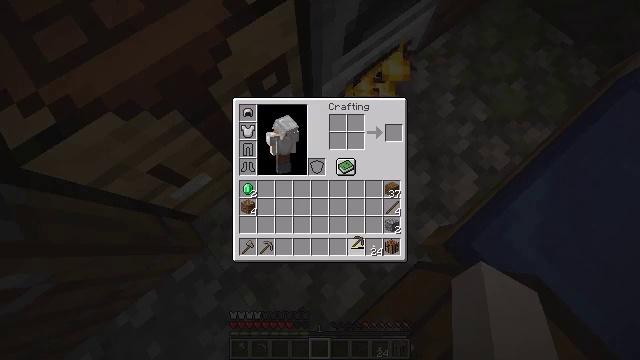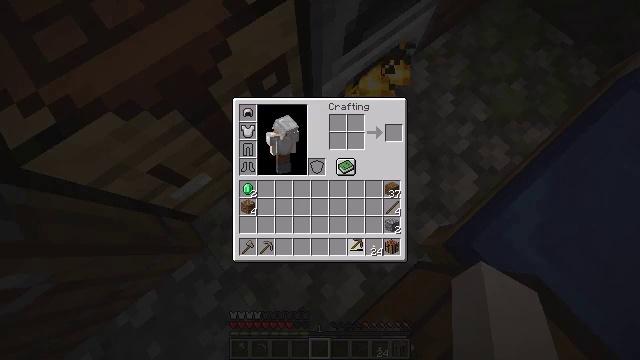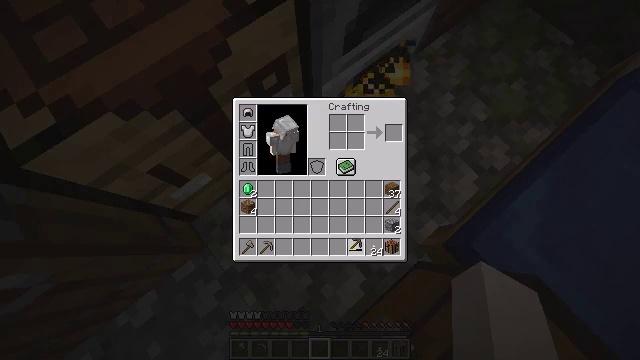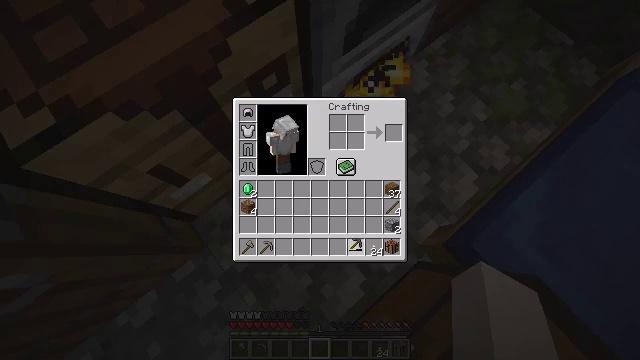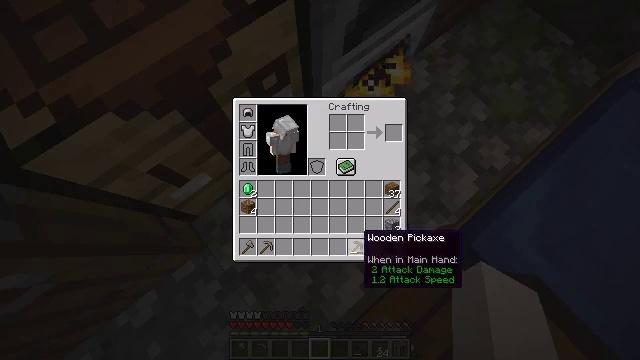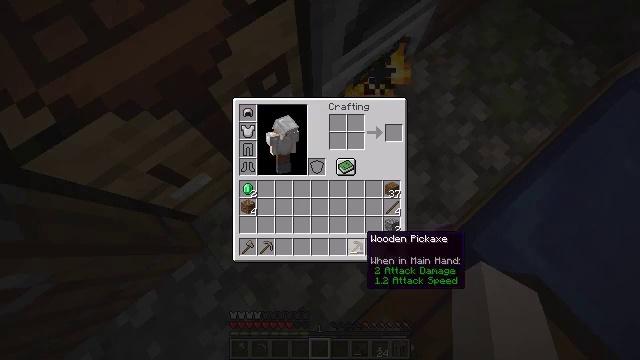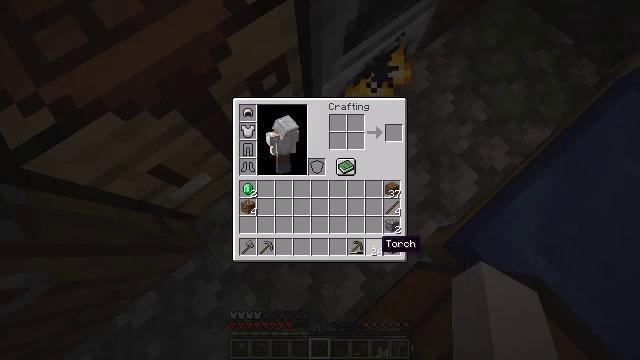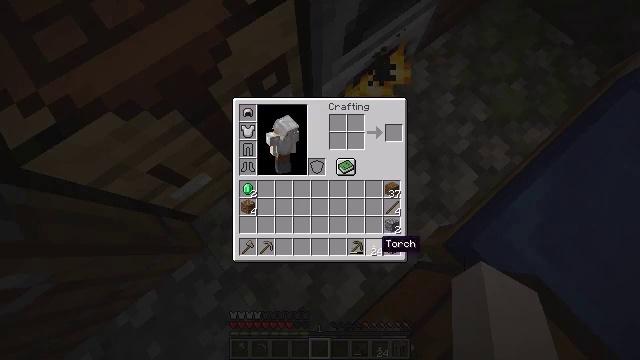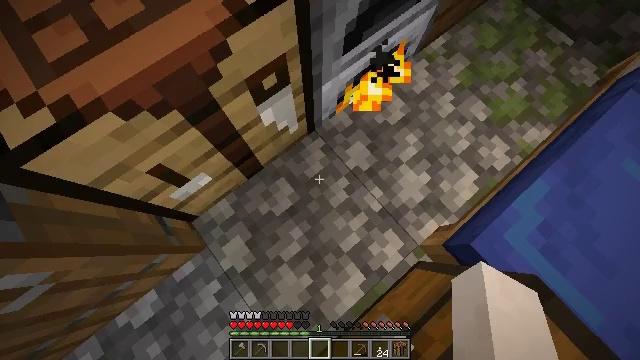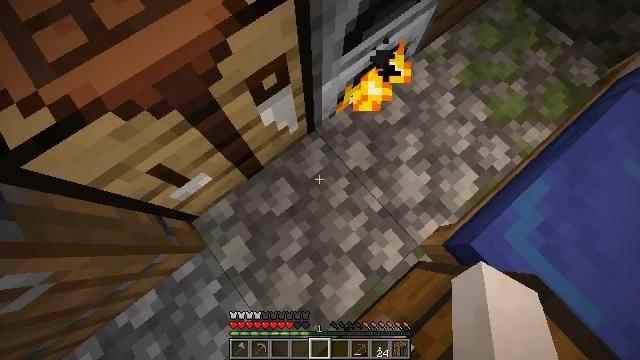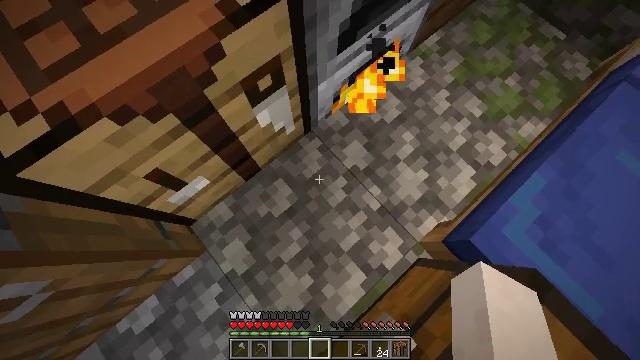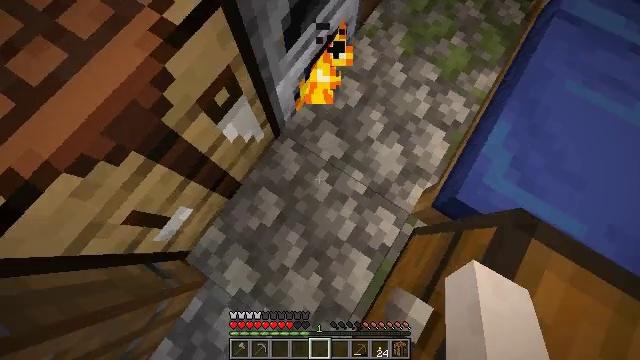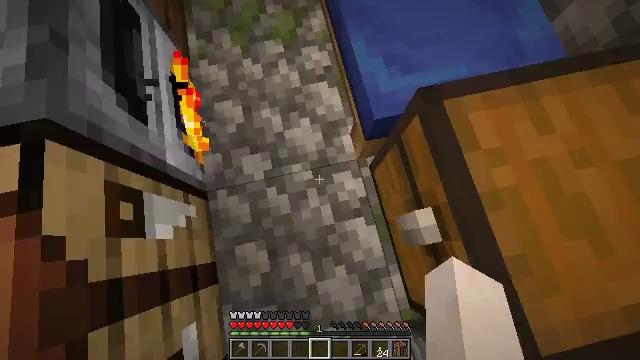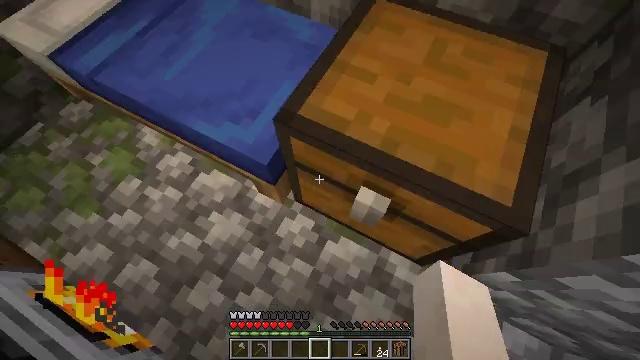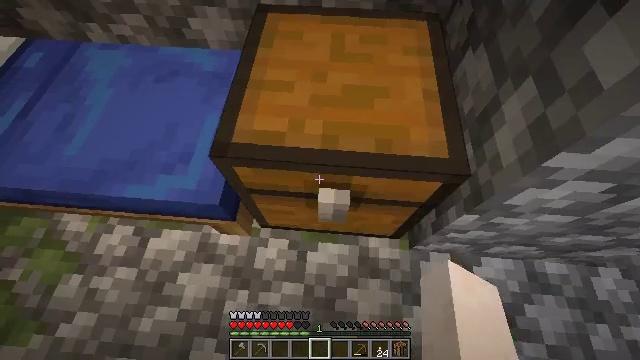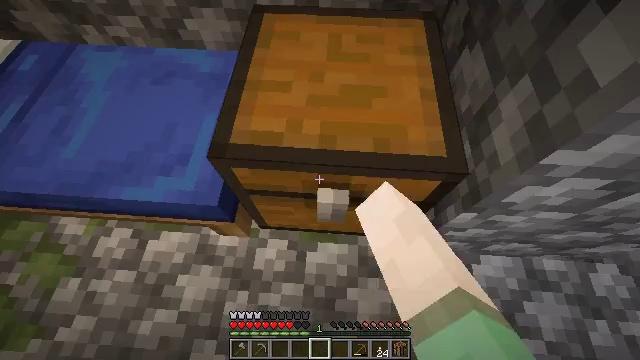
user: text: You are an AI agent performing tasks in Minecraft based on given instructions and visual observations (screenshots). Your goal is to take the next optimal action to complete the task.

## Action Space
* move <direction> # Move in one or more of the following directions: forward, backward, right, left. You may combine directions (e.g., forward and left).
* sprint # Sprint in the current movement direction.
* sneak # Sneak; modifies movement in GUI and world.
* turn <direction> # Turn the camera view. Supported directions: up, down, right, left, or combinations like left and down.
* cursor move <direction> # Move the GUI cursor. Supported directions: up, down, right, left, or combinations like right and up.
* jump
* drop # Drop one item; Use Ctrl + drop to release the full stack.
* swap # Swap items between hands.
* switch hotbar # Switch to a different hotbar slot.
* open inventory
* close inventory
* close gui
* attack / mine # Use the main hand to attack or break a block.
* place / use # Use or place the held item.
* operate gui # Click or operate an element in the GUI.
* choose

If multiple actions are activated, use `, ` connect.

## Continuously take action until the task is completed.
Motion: motion action
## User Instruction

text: craft item air
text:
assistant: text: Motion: no_op
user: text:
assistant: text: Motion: operate gui
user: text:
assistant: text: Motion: operate gui
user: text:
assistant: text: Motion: no_op
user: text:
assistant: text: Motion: no_op
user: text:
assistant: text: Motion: cursor move right
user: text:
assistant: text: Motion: no_op
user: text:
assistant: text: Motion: no_op
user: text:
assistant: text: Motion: close gui
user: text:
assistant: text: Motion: turn right, open inventory
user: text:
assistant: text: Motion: turn right
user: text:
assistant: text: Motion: turn right
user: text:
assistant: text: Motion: turn right and up
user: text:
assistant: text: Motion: turn right and up, use / place
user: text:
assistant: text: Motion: use / place
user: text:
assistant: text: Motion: use / place
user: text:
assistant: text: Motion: turn left, use / place
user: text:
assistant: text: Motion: turn right and down
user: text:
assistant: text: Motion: cursor move left
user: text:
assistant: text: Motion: cursor move right
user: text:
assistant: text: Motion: no_op
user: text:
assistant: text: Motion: no_op
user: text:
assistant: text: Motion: no_op
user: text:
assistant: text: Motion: no_op
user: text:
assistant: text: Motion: no_op
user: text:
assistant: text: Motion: sneak, cursor move right and down
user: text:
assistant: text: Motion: sneak, cursor move down
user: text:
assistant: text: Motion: sneak, cursor move down
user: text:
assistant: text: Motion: sneak
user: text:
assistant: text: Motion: sneak, cursor move down